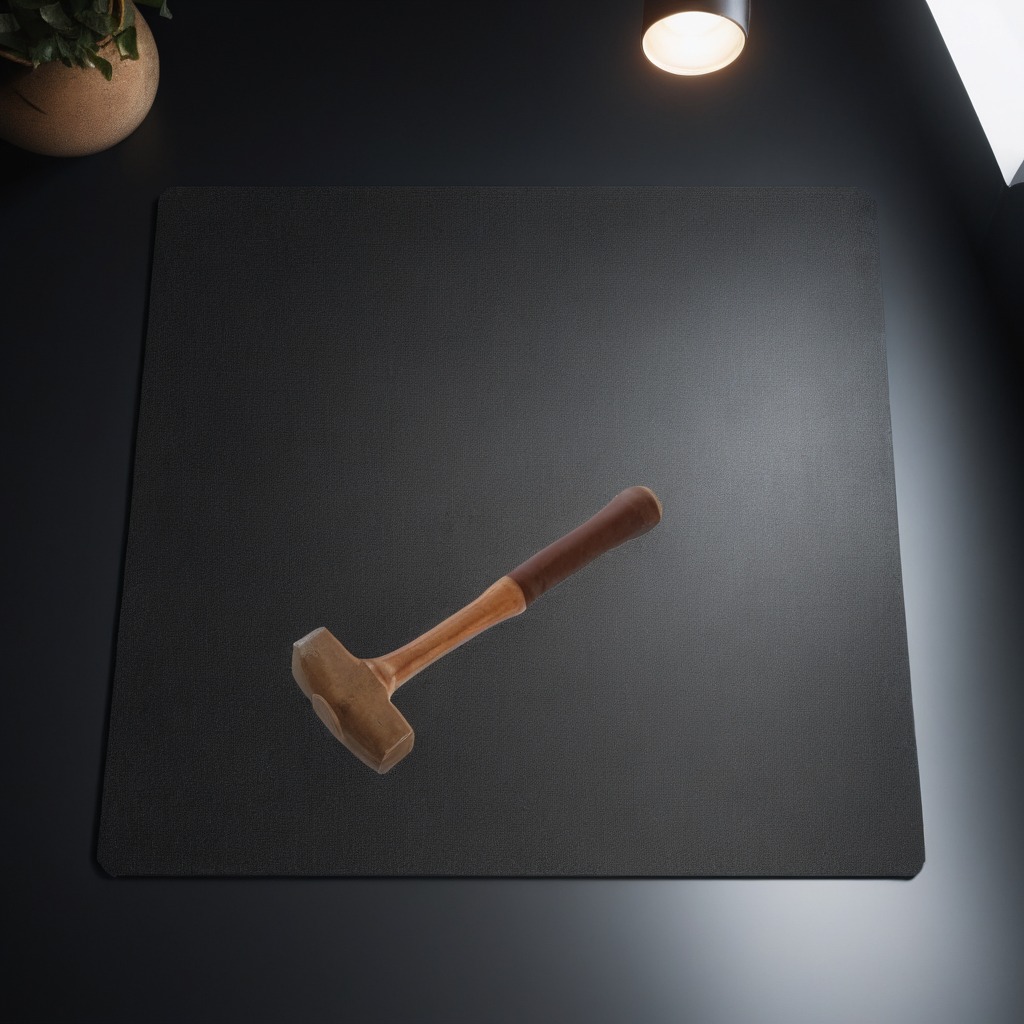
A hammer lying on the tabletop